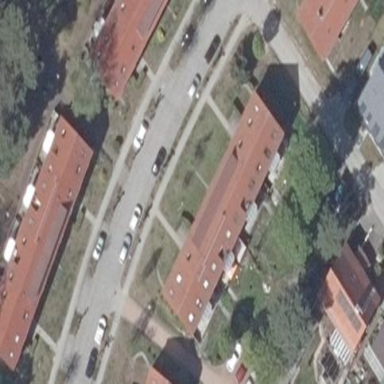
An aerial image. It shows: Residential building.